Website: macys
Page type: account-selection
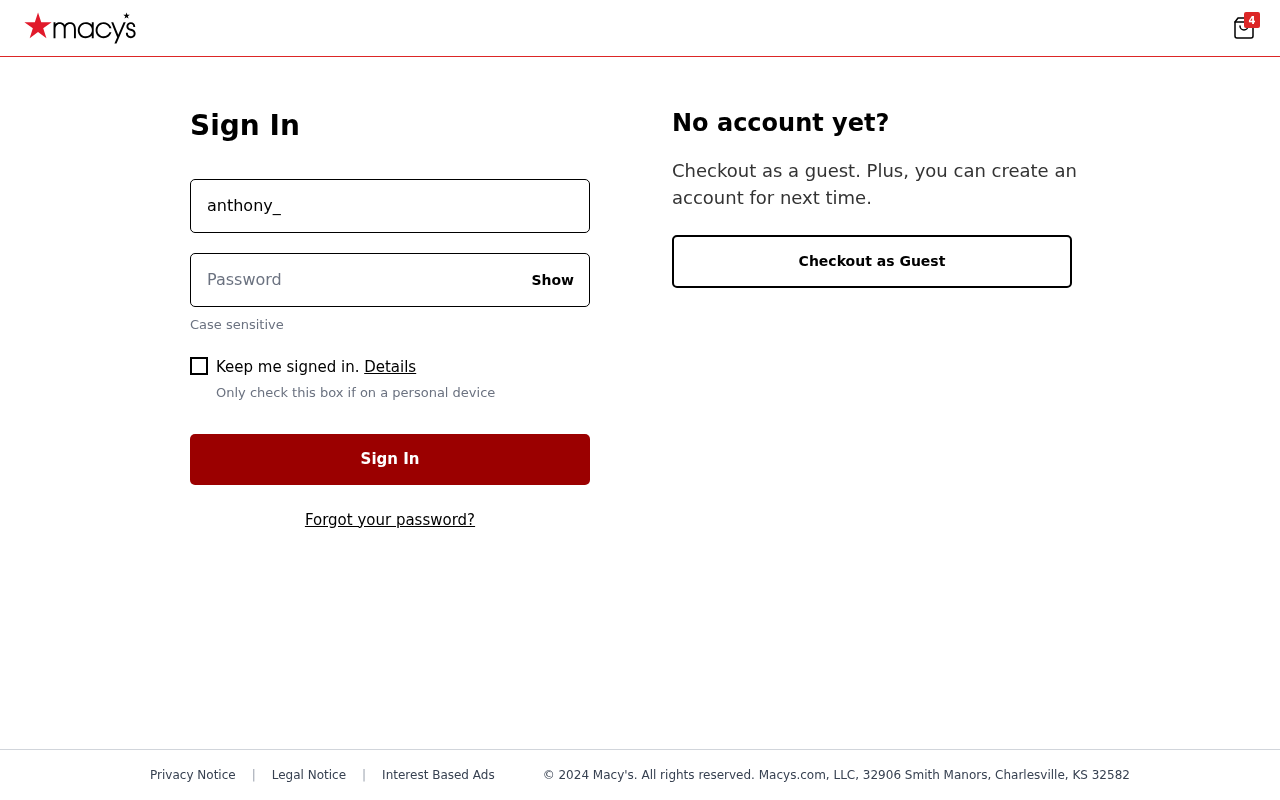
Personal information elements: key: PII_LOGIN_USERNAME
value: anthony_landry
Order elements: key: ORDER_NUM_ITEMS
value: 4